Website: walmart
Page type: customer-info-address
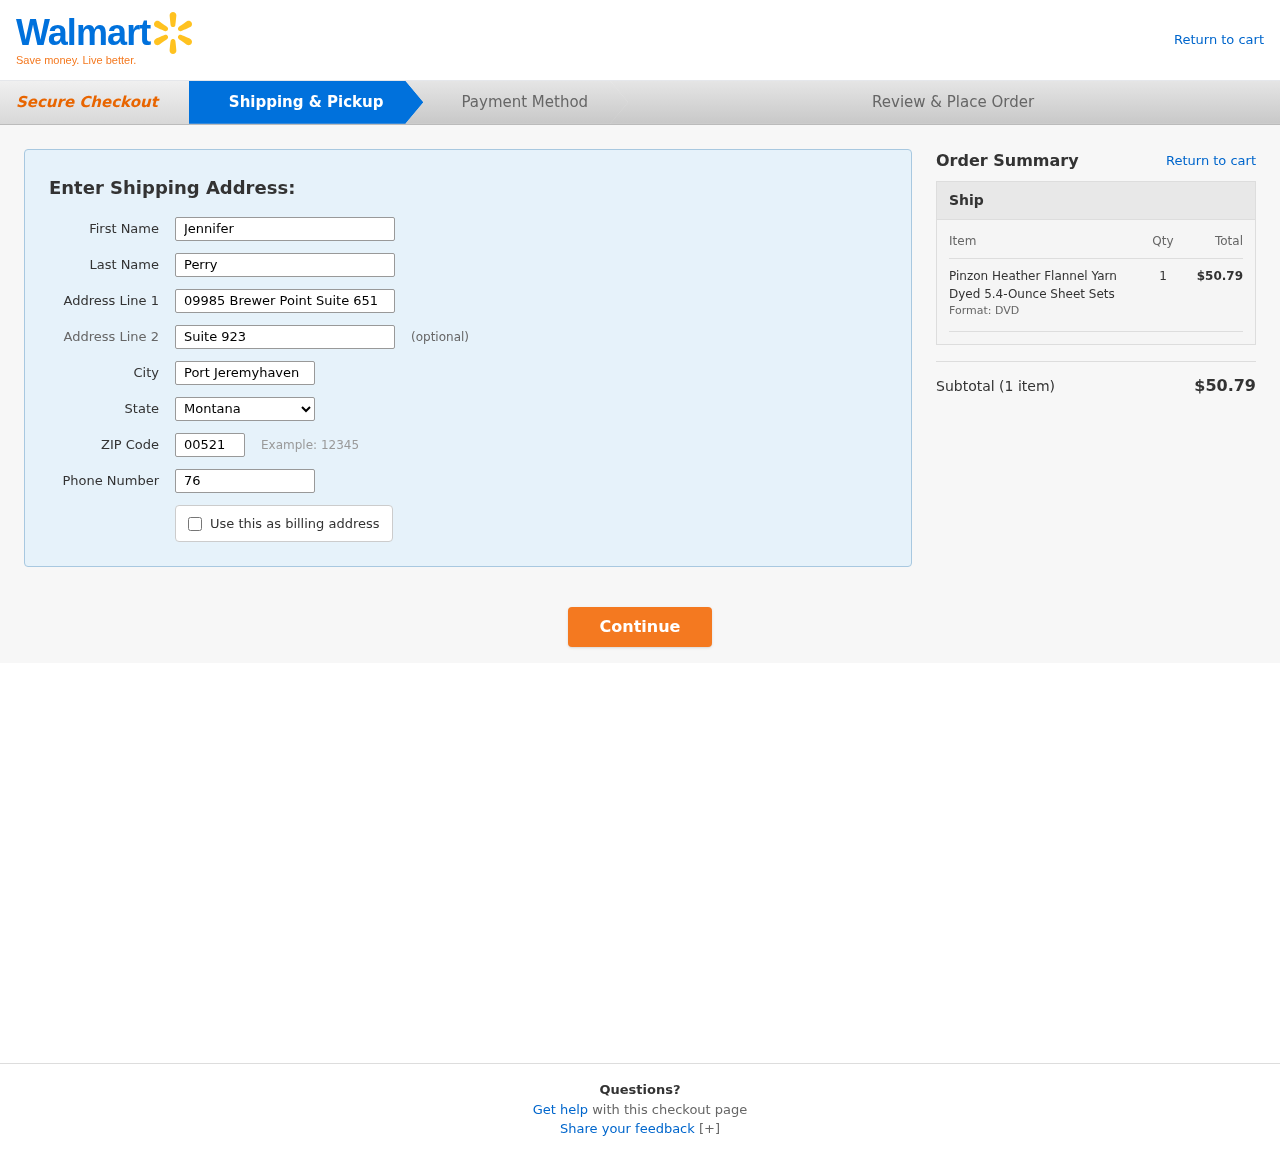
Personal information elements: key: PII_CITY
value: Port Jeremyhaven
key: PII_FIRSTNAME
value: Jennifer
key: PII_LASTNAME
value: Perry
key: PII_PHONE
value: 7699185804
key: PII_POSTCODE
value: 00521
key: PII_STATE
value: Montana
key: PII_STREET
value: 09985 Brewer Point Suite 651
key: PII_STREET2
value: Suite 923
Product elements: key: PRODUCT1_NAME
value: Pinzon Heather Flannel Yarn Dyed 5.4-Ounce Sheet Sets
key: PRODUCT1_QUANTITY
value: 1
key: PRODUCT1_LINE_TOTAL
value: $50.79
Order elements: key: ORDER_NUM_ITEMS
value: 1
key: ORDER_SUBTOTAL
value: $50.79